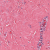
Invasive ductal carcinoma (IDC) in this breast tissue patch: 0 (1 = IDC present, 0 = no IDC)